Field crop: maize
Growth stage: 1
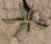
Species: atriplex